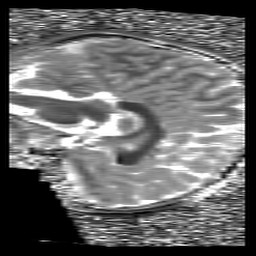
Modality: T1map
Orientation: sagittal
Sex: male
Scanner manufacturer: siemens
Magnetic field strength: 3 T
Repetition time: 5 s
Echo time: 0.00355 s